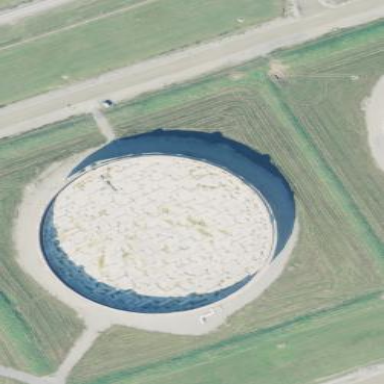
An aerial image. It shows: Storage tank that is man-made.